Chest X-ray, AP view. Patient: 38 years old, sex F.
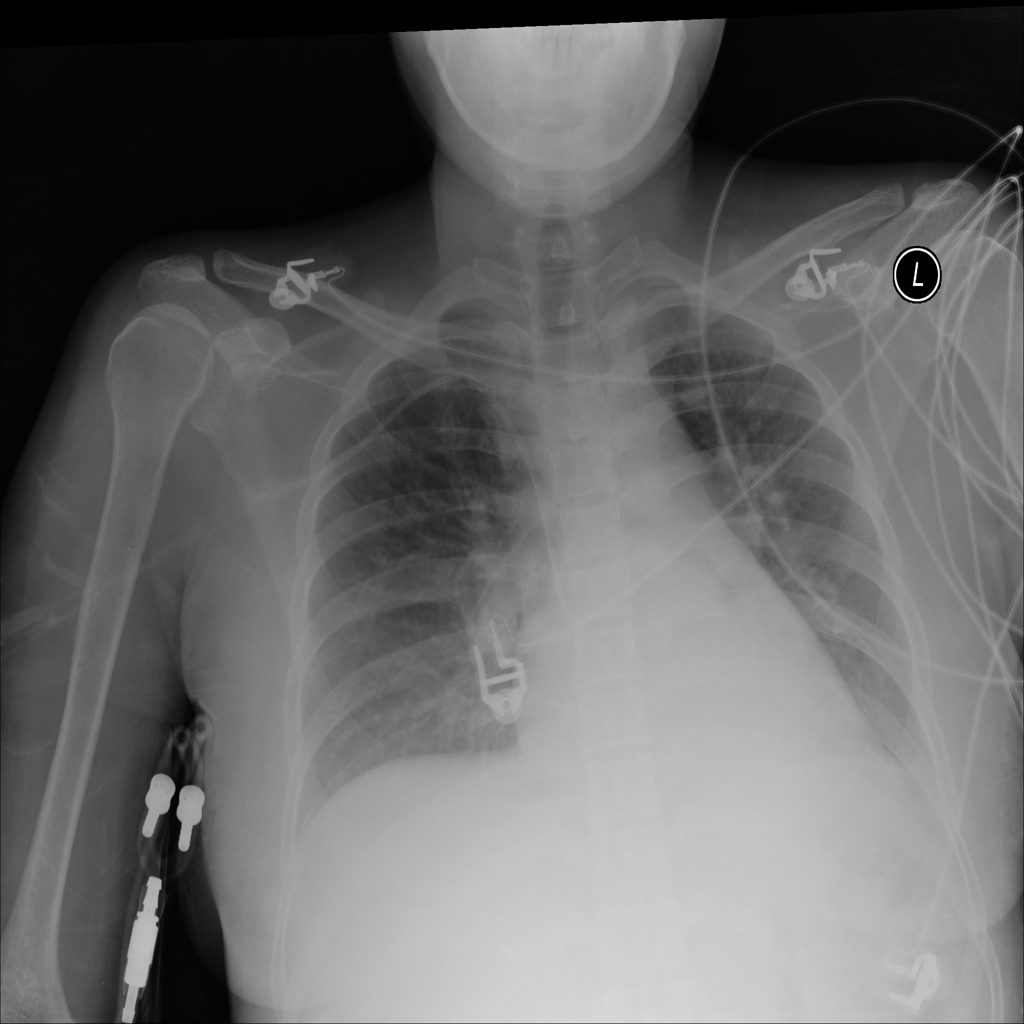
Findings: No Finding